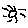
Label: sun